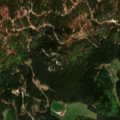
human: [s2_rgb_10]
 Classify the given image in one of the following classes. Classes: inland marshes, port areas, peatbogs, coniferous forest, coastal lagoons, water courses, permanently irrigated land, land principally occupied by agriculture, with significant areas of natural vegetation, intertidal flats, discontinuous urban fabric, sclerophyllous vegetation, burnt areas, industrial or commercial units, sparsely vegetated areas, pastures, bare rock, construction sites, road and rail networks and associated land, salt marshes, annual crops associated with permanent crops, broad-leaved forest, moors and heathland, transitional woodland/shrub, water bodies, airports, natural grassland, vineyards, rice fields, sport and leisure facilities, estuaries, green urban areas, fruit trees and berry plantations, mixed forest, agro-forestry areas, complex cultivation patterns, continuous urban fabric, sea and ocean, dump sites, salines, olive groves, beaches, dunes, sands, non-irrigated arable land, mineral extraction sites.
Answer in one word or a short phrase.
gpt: pastures, coniferous forest, mixed forest